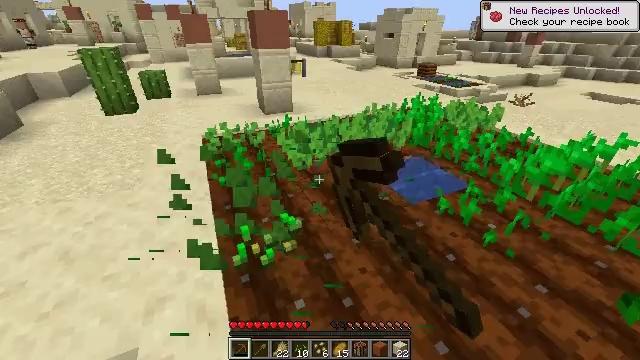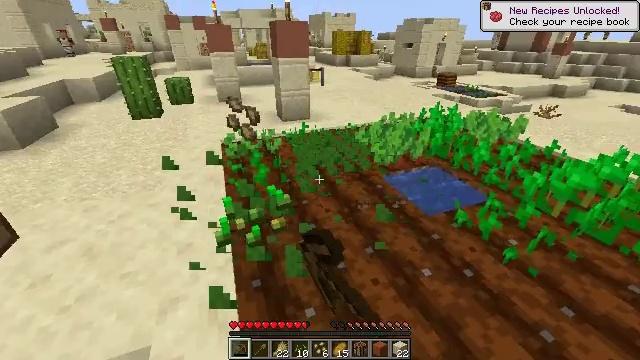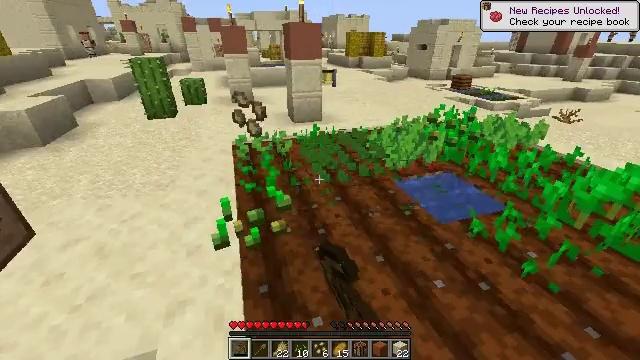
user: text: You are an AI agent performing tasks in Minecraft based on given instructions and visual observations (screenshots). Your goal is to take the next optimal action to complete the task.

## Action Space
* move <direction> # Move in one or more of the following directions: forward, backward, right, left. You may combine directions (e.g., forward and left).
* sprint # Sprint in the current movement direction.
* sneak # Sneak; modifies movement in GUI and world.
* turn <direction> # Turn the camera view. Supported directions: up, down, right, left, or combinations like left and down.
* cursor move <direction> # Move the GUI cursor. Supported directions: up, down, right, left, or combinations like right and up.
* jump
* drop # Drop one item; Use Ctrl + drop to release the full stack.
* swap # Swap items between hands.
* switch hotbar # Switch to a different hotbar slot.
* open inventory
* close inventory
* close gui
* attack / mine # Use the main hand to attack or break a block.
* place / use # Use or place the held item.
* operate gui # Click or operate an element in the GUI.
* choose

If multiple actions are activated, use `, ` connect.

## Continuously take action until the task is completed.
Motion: motion action
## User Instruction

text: Break the mature wheat plants.
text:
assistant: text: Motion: turn left and up, attack / mine
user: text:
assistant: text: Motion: move forward, turn left, attack / mine
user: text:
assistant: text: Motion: attack / mine